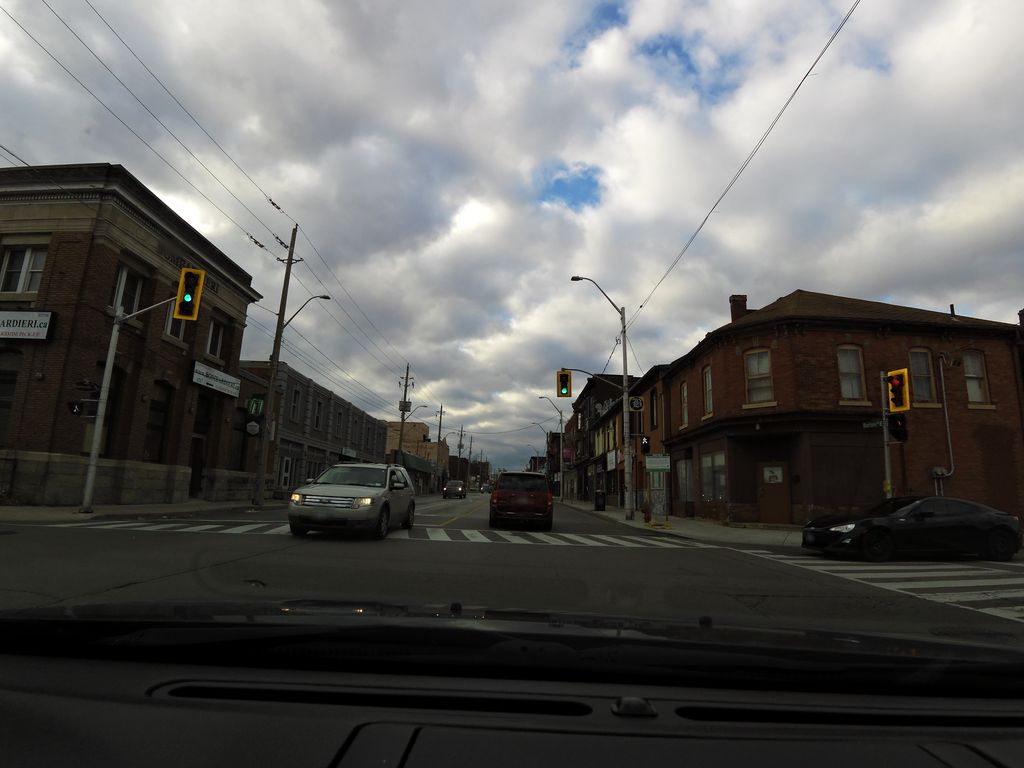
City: hamilton